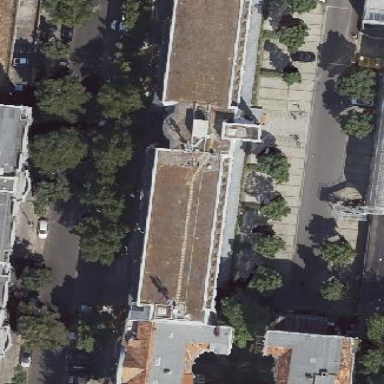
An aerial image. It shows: Office building with flat roof.